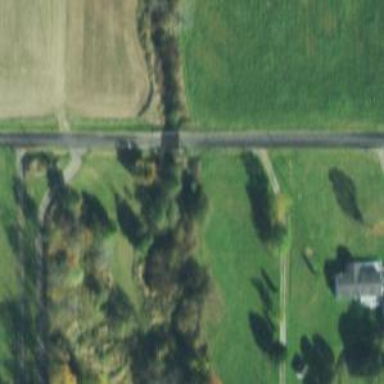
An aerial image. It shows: Residential road with bridge.